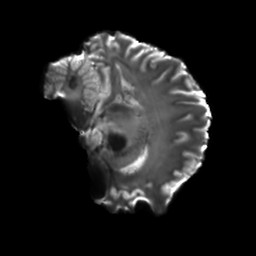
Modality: T2w
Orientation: sagittal
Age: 23
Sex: female
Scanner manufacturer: siemens
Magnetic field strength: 6.98 T
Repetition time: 7.776 s
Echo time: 0.076 s